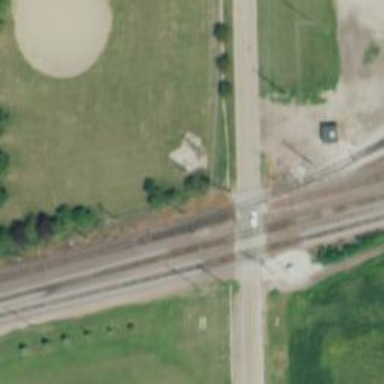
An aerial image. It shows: Level crossing along the railway.